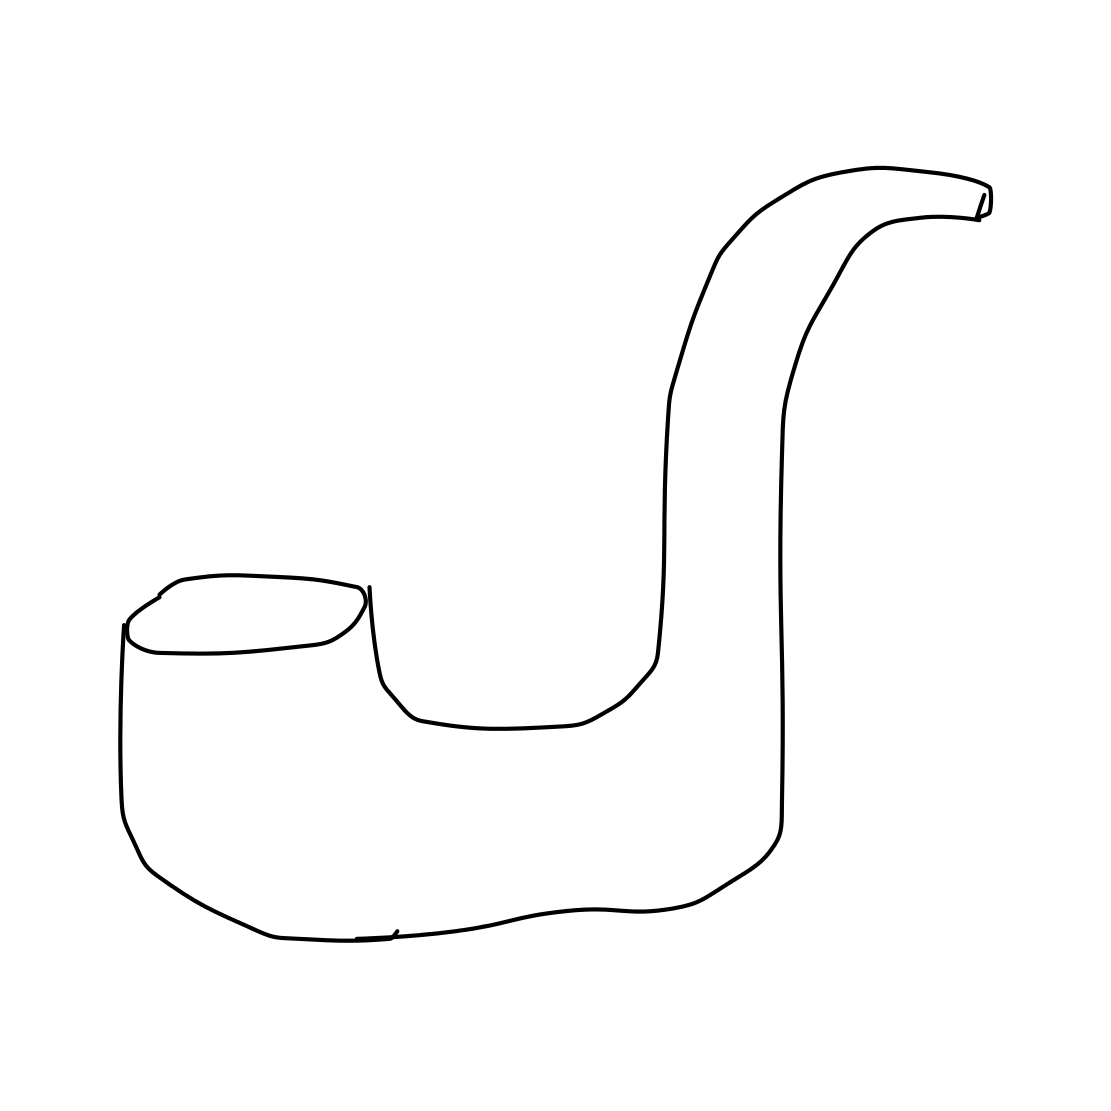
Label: pipe (for smoking)